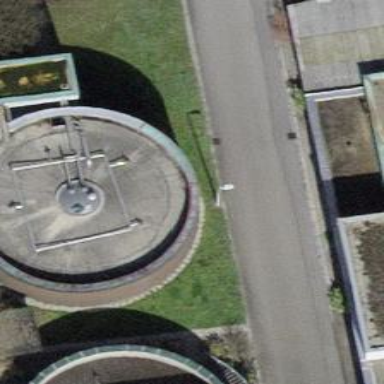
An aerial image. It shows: Silo.